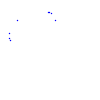
Particle: kaon